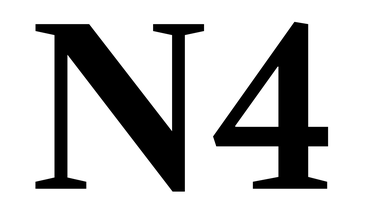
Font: LibreCaslonText_SemiBold